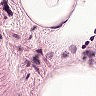
Metastatic tissue present: no